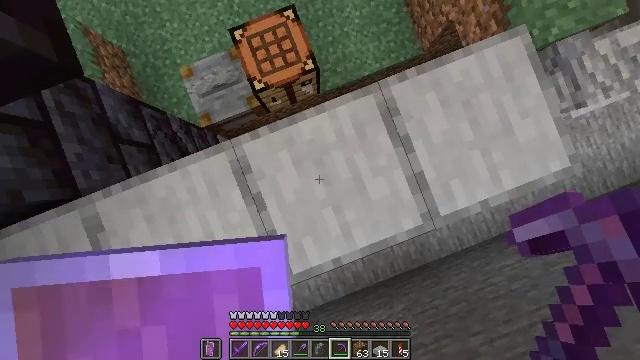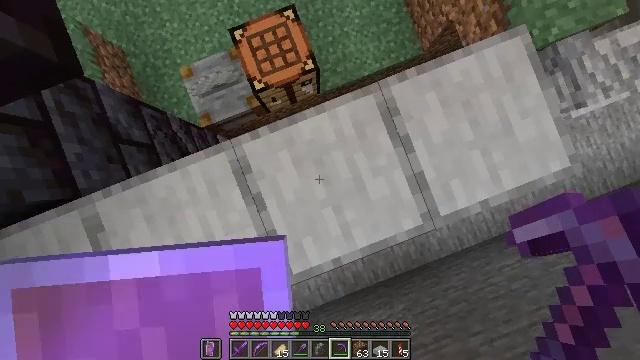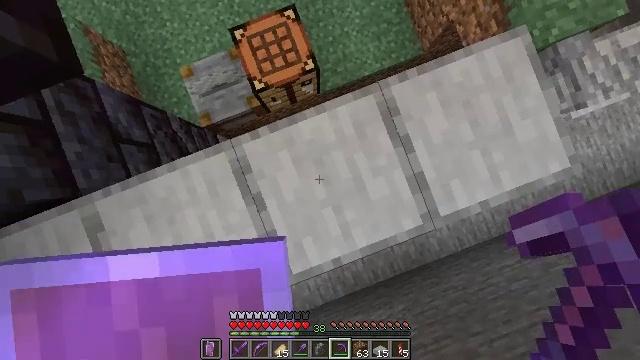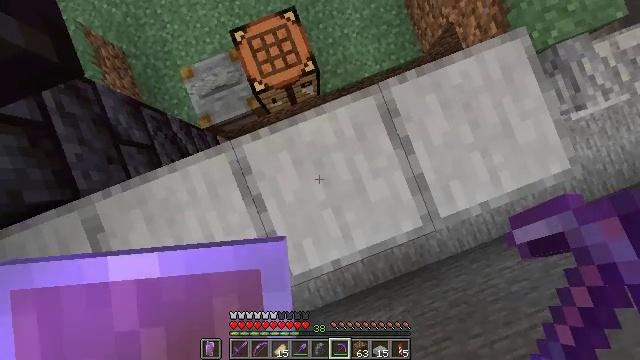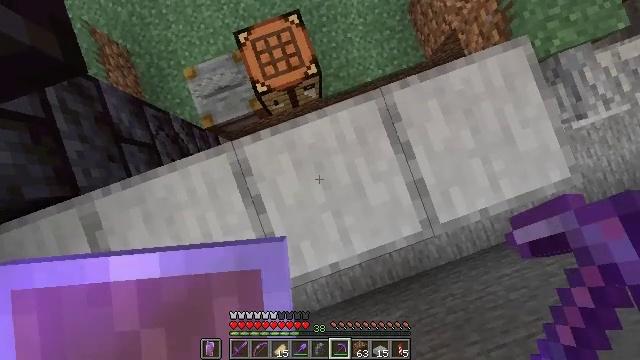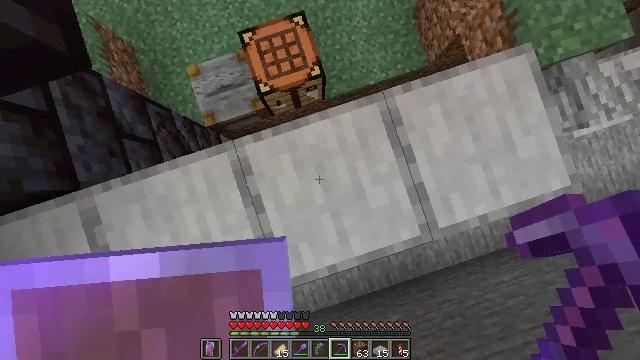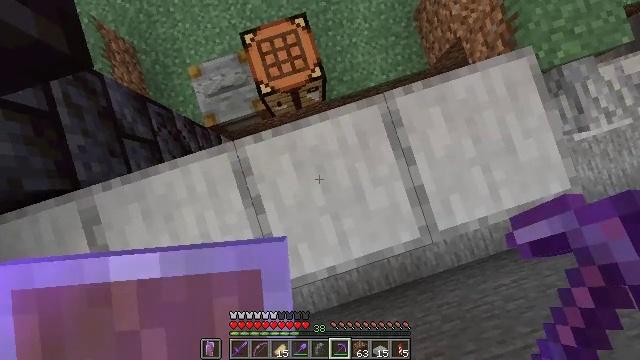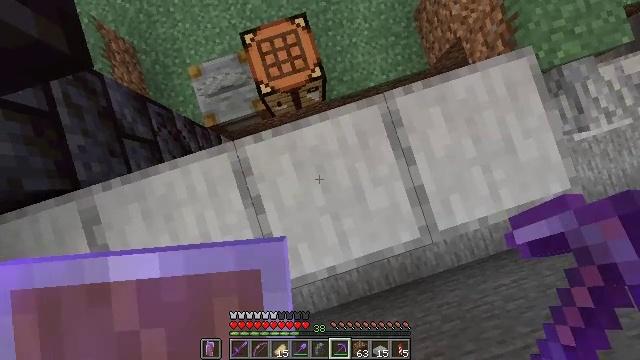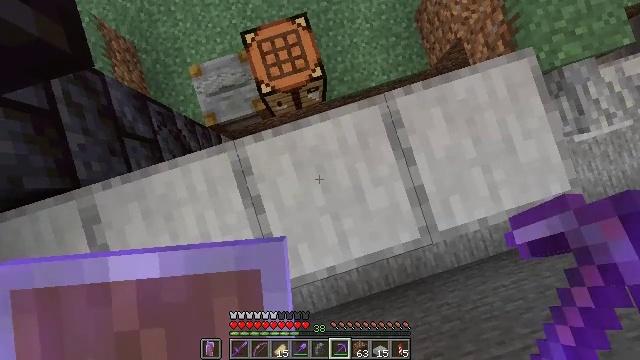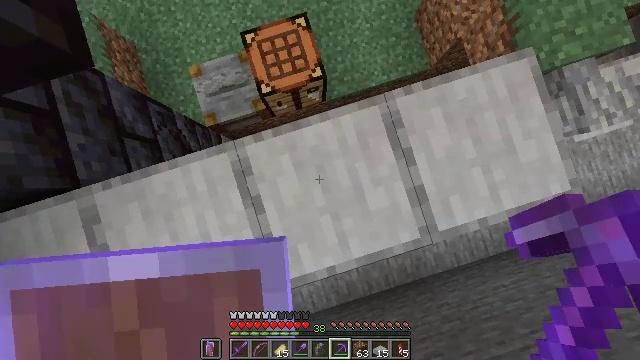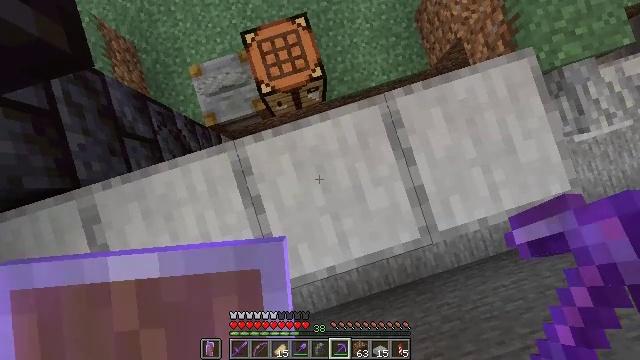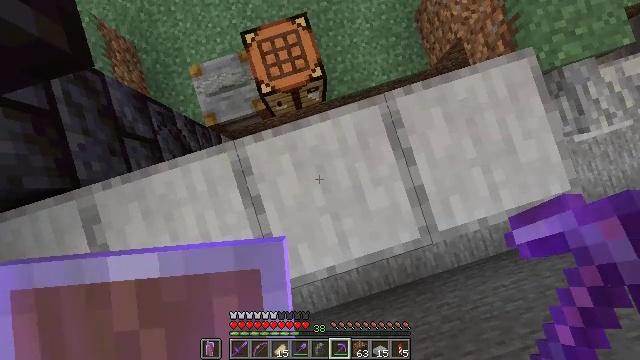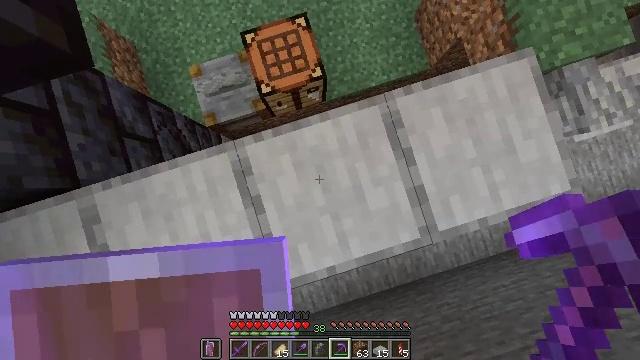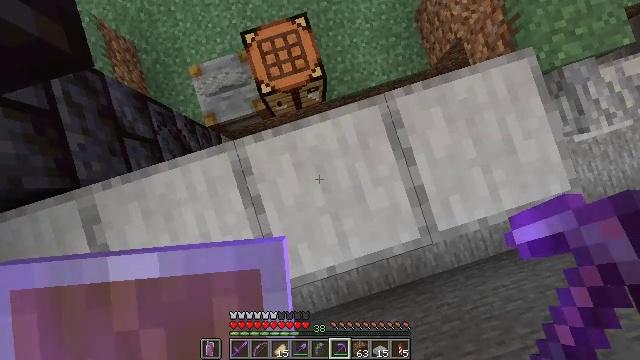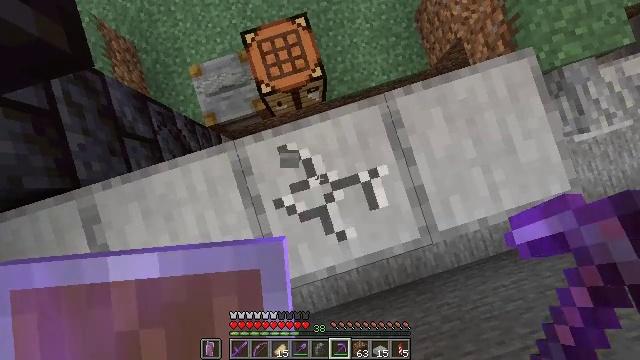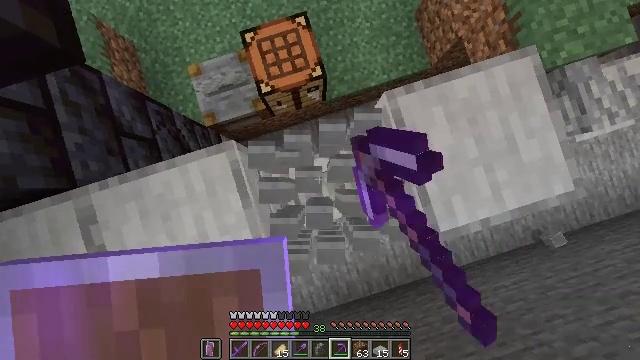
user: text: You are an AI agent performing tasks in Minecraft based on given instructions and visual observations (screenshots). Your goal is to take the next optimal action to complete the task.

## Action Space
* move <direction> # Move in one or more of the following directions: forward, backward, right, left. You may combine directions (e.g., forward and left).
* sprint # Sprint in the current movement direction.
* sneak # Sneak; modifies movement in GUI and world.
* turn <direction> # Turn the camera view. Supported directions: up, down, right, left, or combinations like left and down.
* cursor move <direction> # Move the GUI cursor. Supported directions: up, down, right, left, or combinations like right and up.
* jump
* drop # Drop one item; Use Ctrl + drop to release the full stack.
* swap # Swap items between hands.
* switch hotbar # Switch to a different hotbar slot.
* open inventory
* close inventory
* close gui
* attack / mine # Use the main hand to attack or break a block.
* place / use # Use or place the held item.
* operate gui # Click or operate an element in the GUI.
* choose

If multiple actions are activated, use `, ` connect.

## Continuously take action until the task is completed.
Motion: motion action
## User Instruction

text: Break the smooth stone slab to reuse it.
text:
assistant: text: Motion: no_op
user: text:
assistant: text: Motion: no_op
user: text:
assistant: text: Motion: no_op
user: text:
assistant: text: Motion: turn left
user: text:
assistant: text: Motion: turn left
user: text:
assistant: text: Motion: no_op
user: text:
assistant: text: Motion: no_op
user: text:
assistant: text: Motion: no_op
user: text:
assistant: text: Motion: no_op
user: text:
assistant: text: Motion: no_op
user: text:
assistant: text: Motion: no_op
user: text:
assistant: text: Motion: no_op
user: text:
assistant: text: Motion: no_op
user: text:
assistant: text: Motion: attack / mine
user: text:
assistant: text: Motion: attack / mine
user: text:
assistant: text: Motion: attack / mine
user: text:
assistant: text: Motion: attack / mine
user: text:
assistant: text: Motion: attack / mine
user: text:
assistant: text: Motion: attack / mine
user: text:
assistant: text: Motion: attack / mine
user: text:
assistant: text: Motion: no_op
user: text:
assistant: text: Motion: no_op
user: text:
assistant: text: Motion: no_op
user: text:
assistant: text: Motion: no_op
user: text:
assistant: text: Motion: no_op
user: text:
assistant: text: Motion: turn right and up
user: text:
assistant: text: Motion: turn right and up
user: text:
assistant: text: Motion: turn right and up
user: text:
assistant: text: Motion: turn right and up
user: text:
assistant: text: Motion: turn right and up